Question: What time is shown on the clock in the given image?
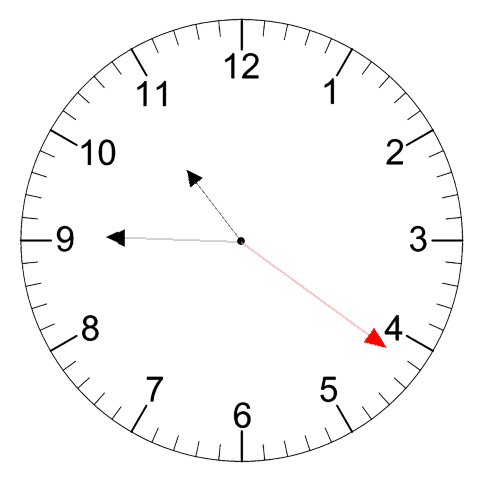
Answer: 10:45:21